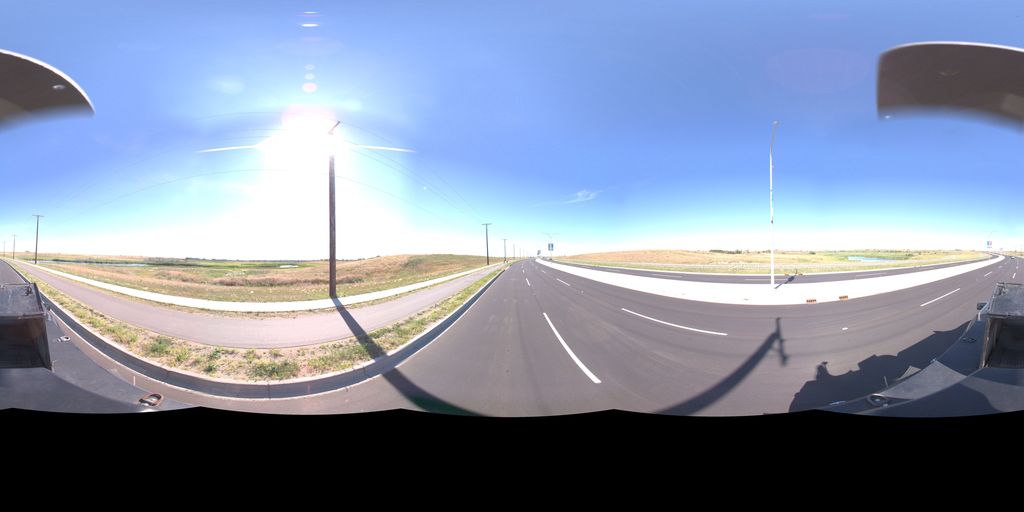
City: saskatoon